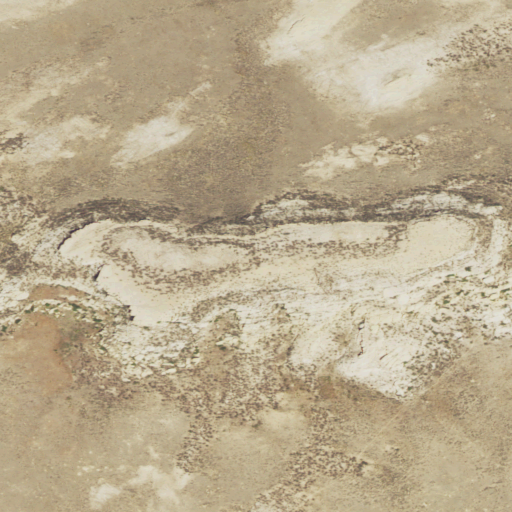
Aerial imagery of mountain in Wyoming named Flattop Mountain containing shrub and grassland